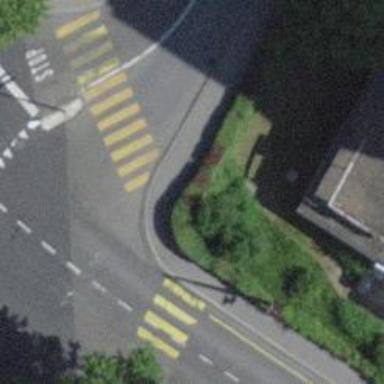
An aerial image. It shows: Kerb serving as barrier.